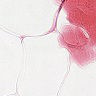
Metastatic tissue present: no